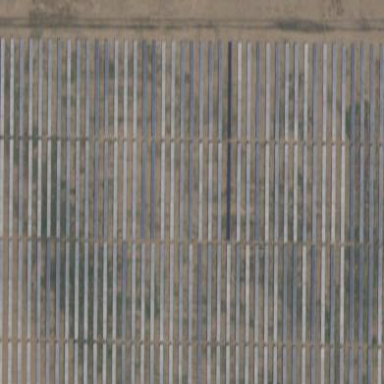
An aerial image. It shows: Solar power plant using photovoltaic technology.